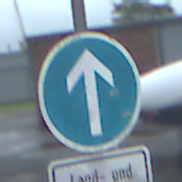
Verkehrszeichen: VorgeschriebeneFahrtrichtungGeradeaus
Zusatzzeichen unten: BesondereFahrzeugeUndTransportgueter8
Umgebung: Outdoor, Suburban
Tageszeit: Midday
Wetter: Overcast
Licht: Natural
Jahreszeit: NotSpecified
Kontrast: LowContrast